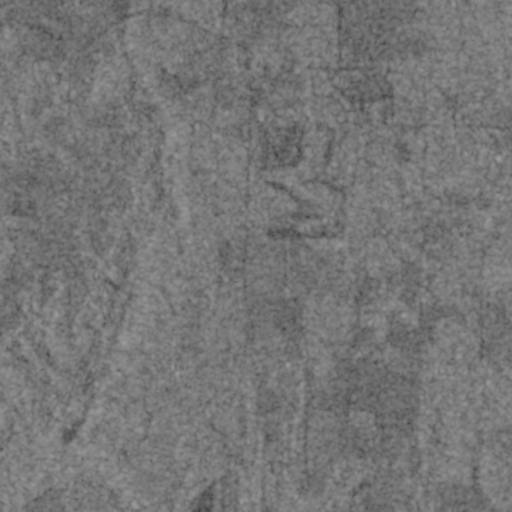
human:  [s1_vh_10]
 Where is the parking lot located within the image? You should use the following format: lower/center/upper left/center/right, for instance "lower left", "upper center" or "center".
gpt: The parking lot is located in the upper right of the image.
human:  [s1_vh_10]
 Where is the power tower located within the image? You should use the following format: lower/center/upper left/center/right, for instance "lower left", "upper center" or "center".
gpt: There is no power tower in the image.

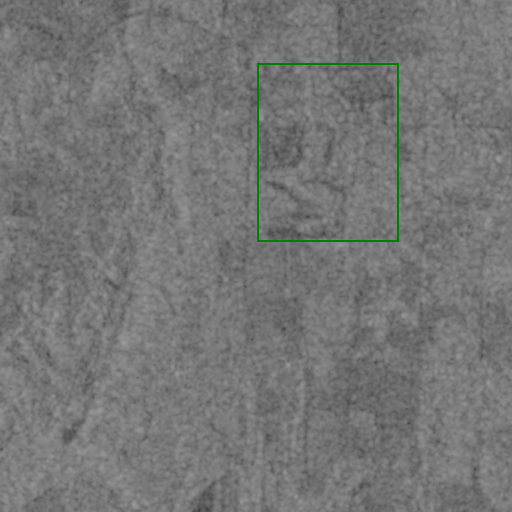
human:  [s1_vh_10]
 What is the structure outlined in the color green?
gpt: The structure outlined in green is a park.
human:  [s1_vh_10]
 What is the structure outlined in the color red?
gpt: There is no red outline.